Question: I appreciate this question might be on the incorrect Stackexchange website but this is the one I frequent most often and wasn't sure of a more appropriate one - so feel free to move it mods if required.
Basically I have the following scenario:

What I'm trying to do in Google sheets is write a formula which will return me a concatenated string of the name of players that need items, in the cell which corresponds with the boss. E.g. B9 would read "Player 2, Player 4" C9 would read "Player 3, Player 4".
Unsure if this is even possible in Google Sheets; I'm sure it is but could use a helpful pointer. Thanks in advance.
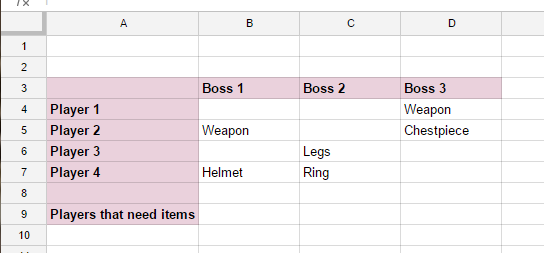
Answer: Yes it's interesting I don't know a way of doing it in Excel because the concatenate function doesn't work with arrays, but you can do it in Google Sheets:-
'''
=ArrayFormula(CONCATENATE(IF(B4:B7<>"",$A4:$A7&" ","")))
'''
(this is almost what you want - uses a space instead of a comma as separator).